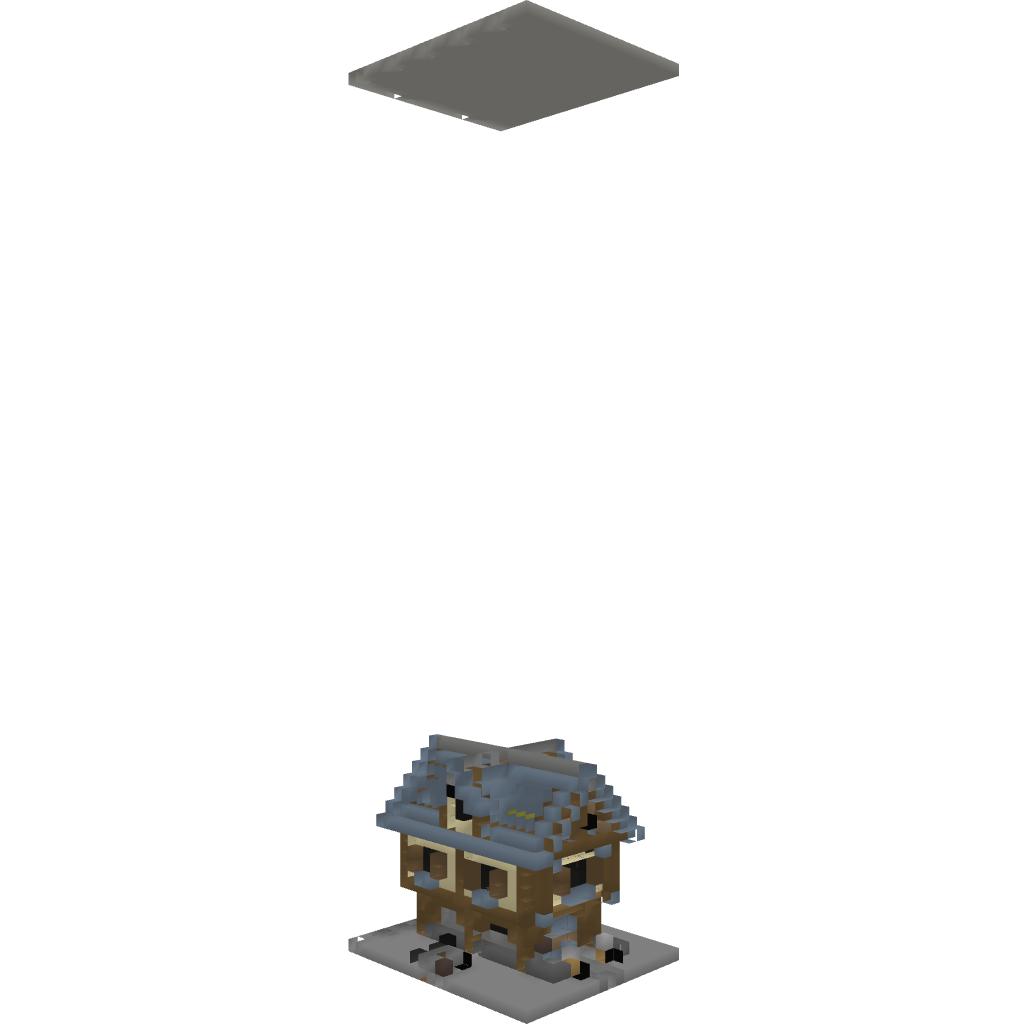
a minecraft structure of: Medieval Cottage